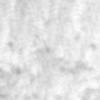
Label: no_change